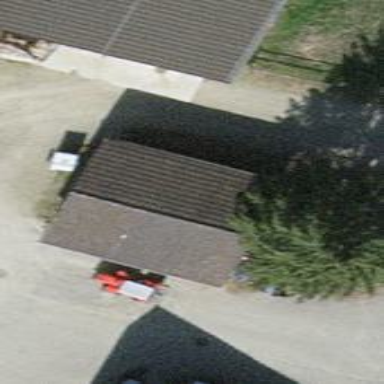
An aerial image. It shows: Farm auxiliary building.